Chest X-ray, AP view. Patient: 63 years old, sex M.
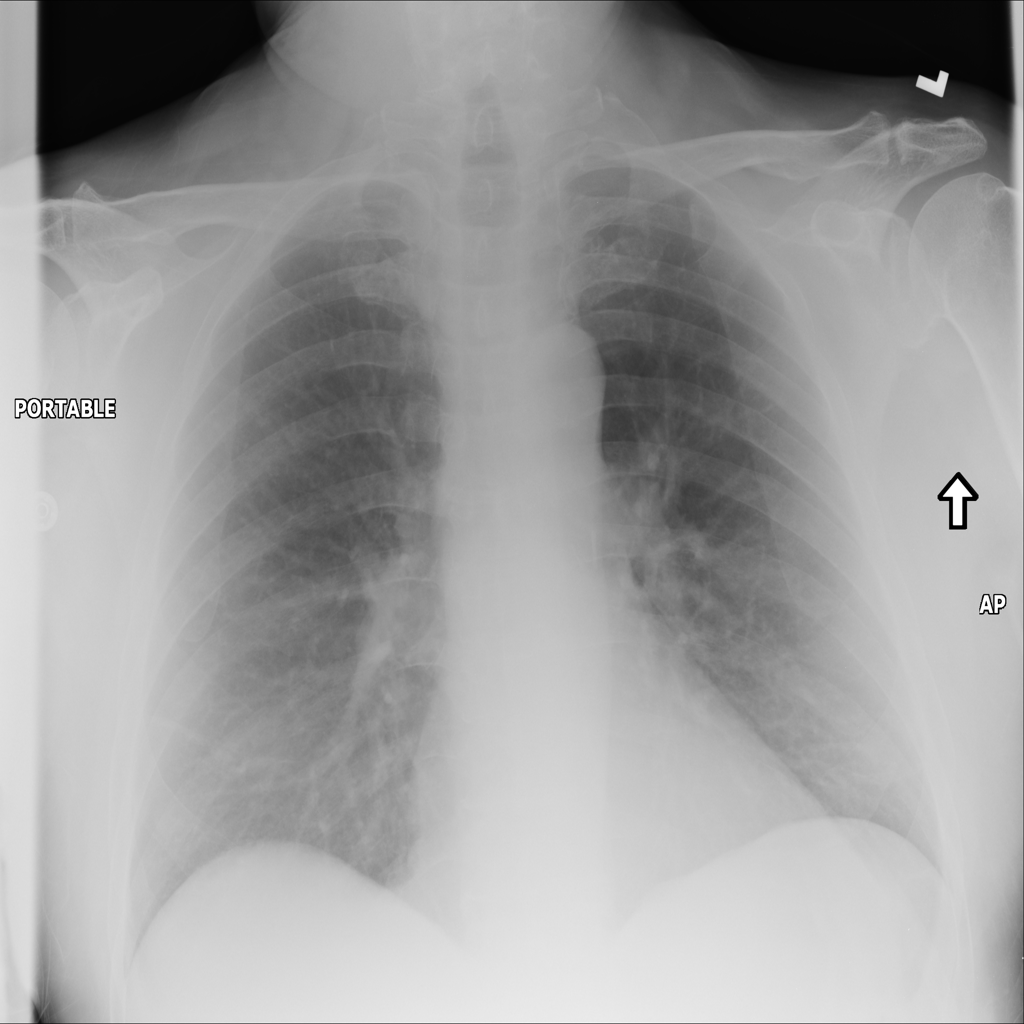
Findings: No Finding